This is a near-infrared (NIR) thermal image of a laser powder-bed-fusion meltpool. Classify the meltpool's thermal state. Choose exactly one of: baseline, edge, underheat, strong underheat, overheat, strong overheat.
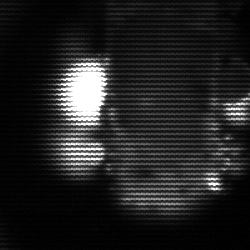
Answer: strong underheat